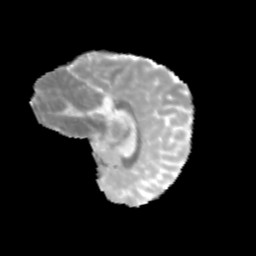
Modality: MD
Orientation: sagittal
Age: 13
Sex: female
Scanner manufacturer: siemens
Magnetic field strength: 3 T
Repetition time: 3.8 s
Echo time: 0.07 s